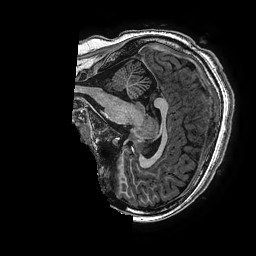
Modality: T1w
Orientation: sagittal
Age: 13
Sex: female
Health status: ill
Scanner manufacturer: ge
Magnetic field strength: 3 T
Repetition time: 0.00766 s
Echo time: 0.003476 s